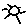
Label: sun